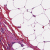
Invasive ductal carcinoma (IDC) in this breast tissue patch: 0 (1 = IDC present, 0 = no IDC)